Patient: sex F, age 46
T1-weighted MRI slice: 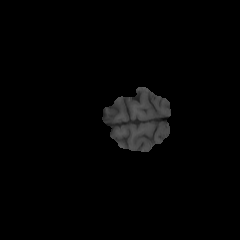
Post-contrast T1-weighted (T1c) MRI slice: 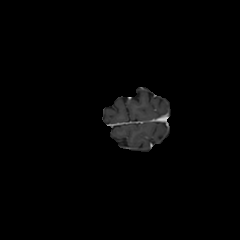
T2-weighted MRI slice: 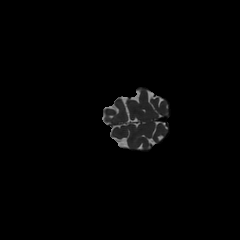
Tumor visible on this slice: no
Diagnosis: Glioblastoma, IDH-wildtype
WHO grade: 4